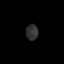
Tissue: skin
Cell type: Epithelial cells
Senescence score: 0.285
Nuclear area (px): 189
Mean DAPI intensity: 48.28